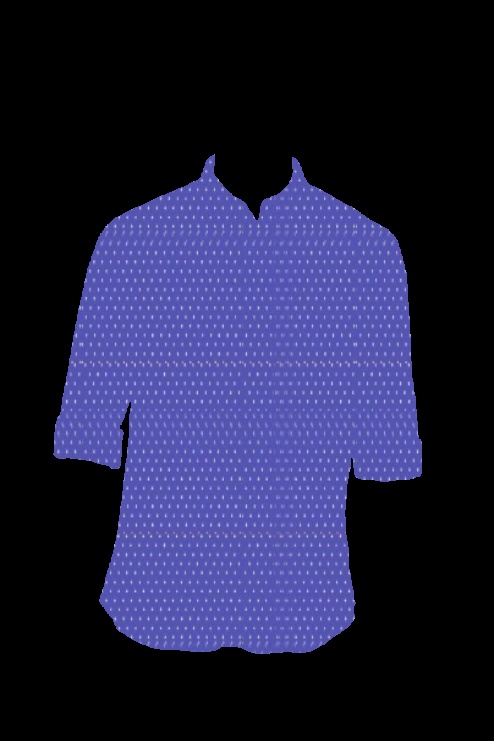
blue polka dot tee